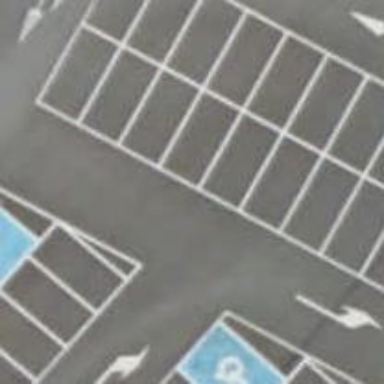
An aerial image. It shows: Parking aisle designated as service road.